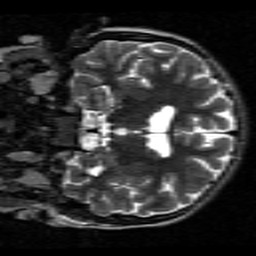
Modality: T2w
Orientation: coronal
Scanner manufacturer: siemens
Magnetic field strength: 3 T
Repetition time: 5.47 s
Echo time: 0.109 s